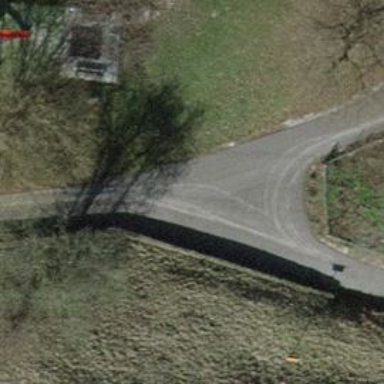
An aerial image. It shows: Paved path with grade1 tracktype.